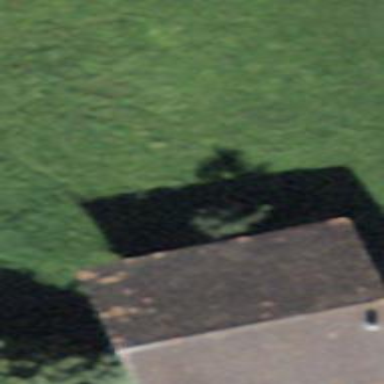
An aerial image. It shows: Barn.